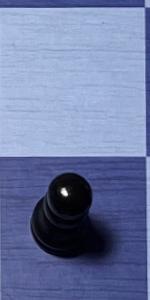
Label: Pawn_Black